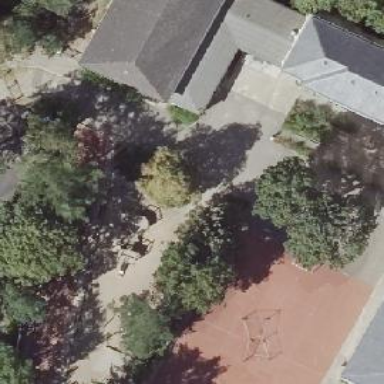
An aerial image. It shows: Playground area for leisure activities on the land.